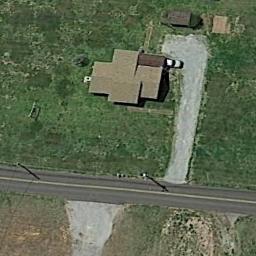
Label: sparse_residential